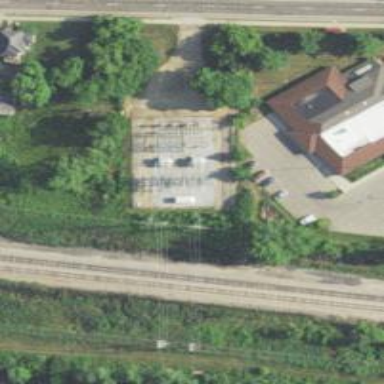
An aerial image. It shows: Switch used for power control.